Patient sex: M
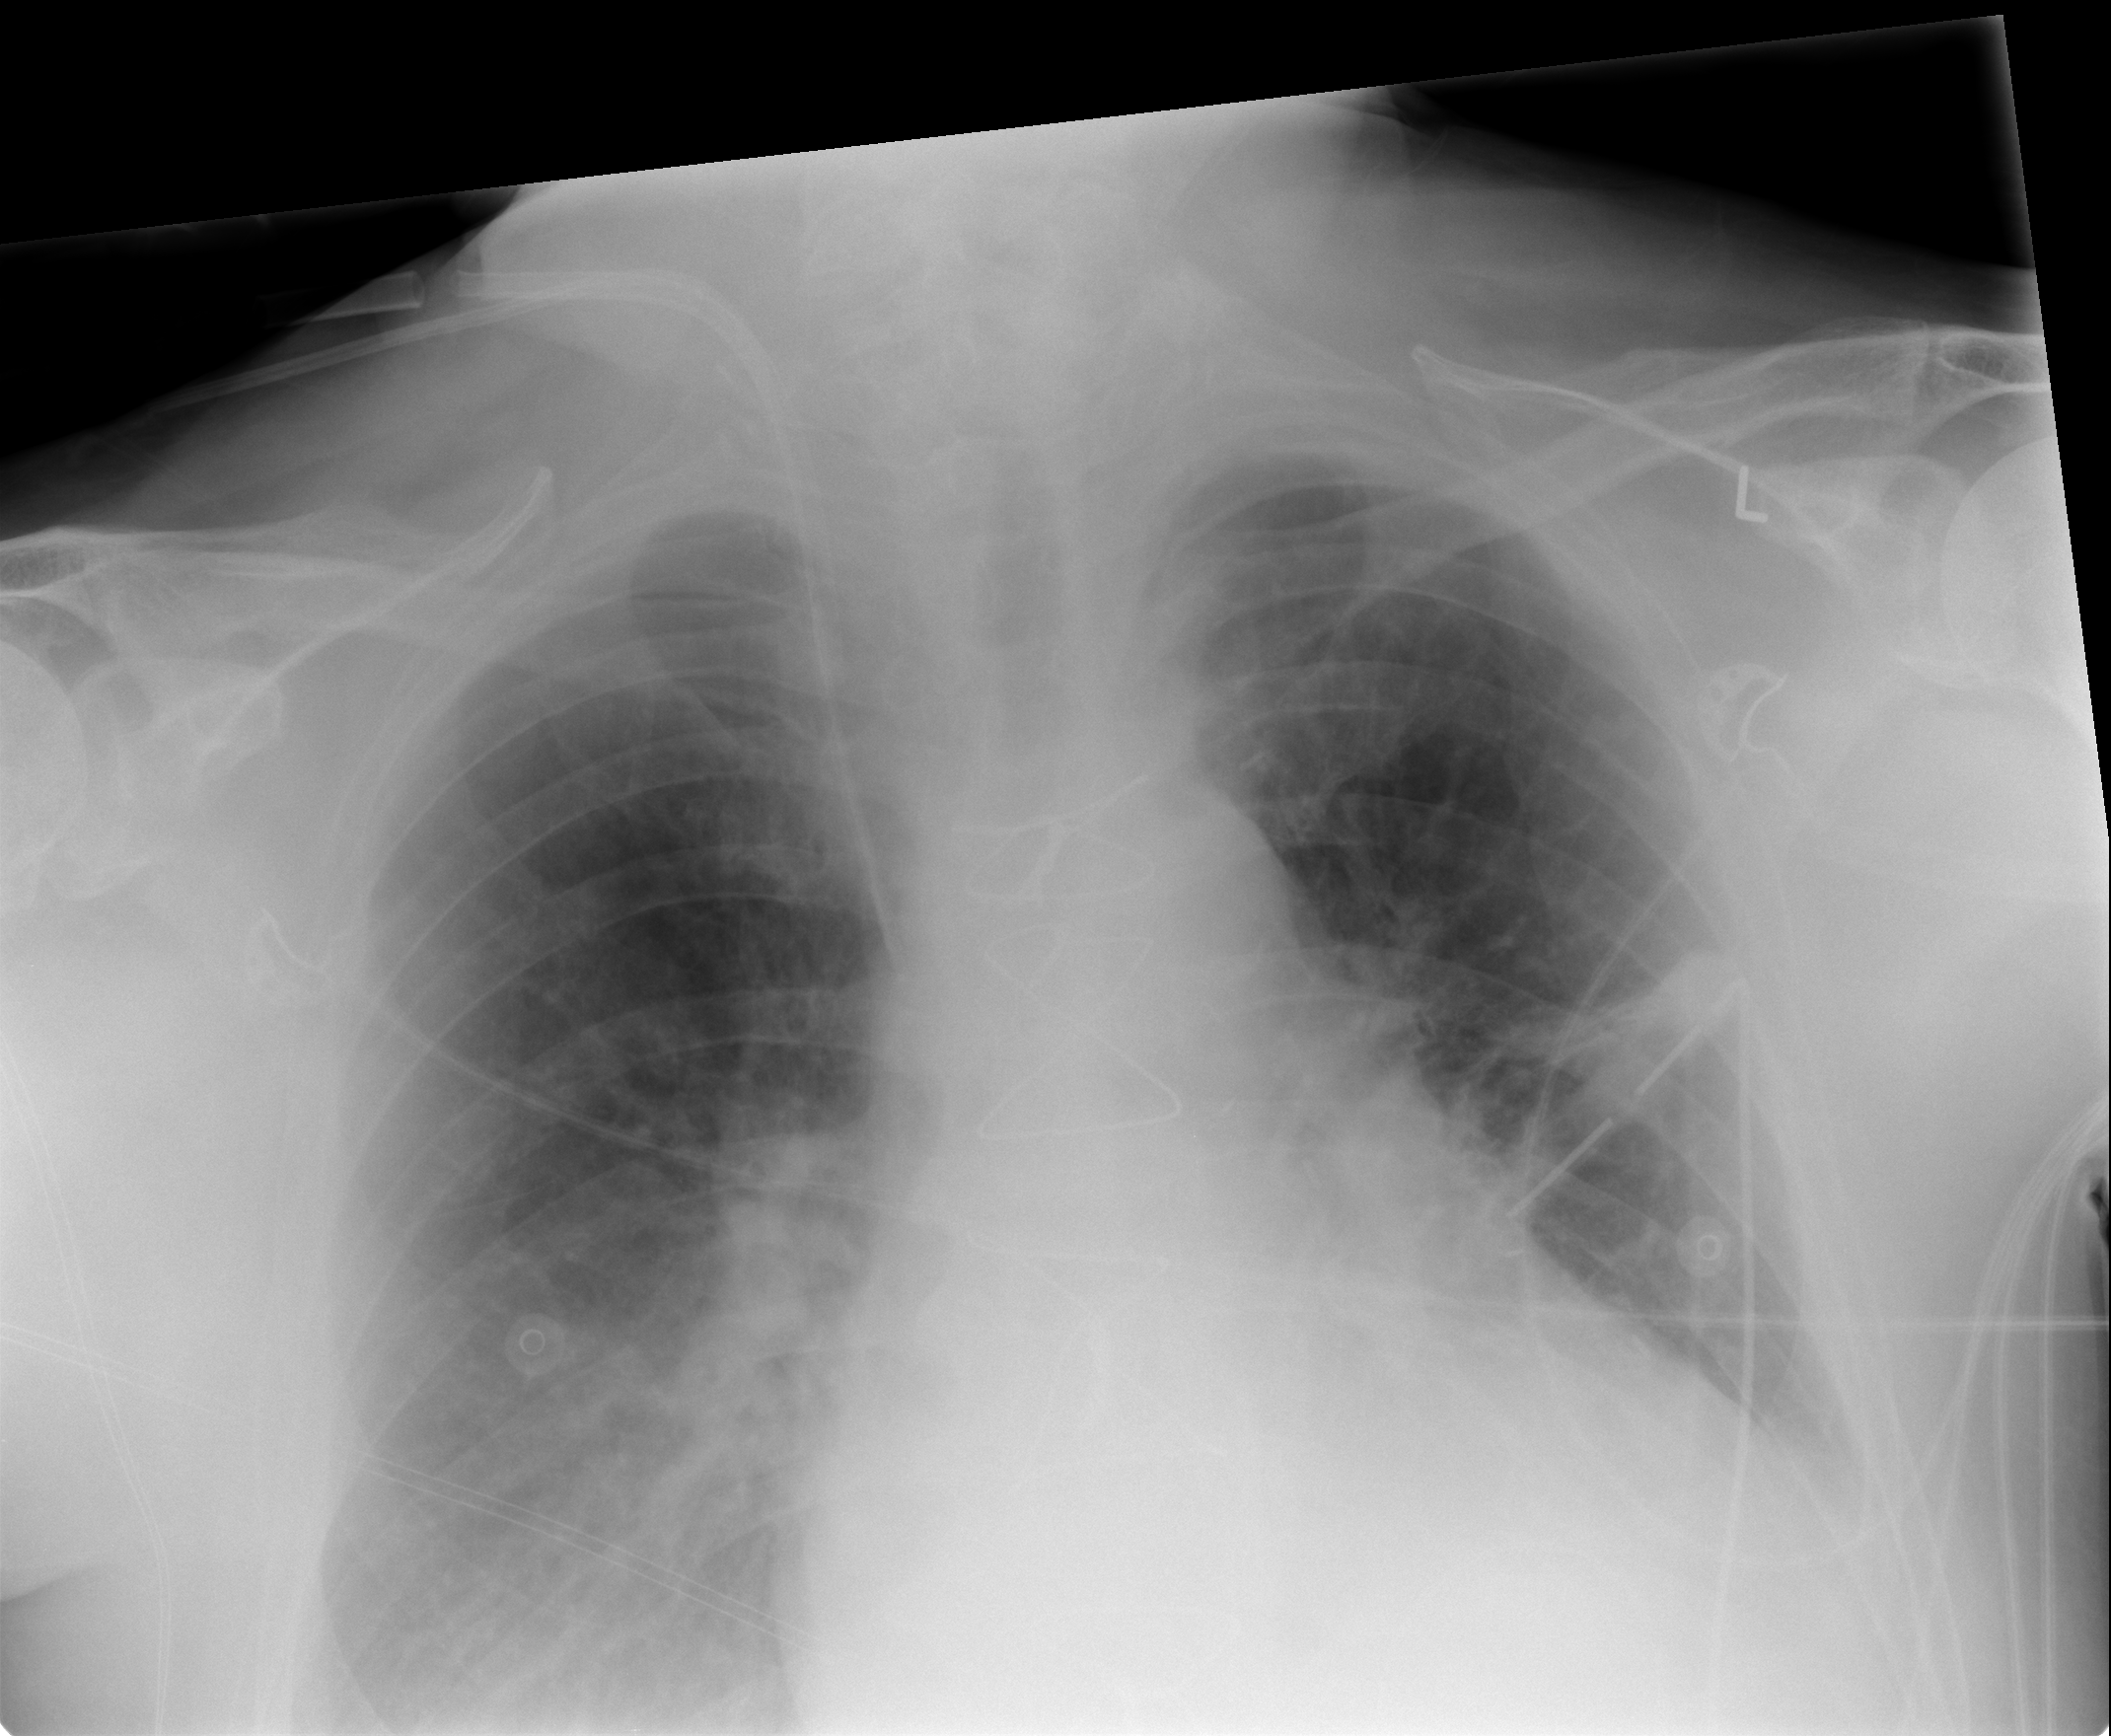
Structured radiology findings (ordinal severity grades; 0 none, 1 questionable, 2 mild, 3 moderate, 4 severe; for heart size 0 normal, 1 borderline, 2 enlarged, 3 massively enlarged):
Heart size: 2
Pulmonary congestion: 2
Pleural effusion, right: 2
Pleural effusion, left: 2
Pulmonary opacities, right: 0
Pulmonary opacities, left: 0
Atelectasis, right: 2
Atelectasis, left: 2